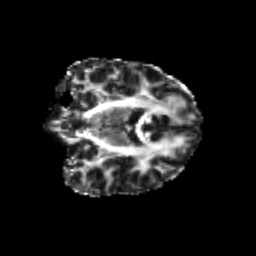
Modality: FA
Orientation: coronal
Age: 19
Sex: female
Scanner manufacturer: siemens
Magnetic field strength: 3 T
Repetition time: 3.5 s
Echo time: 0.104 s